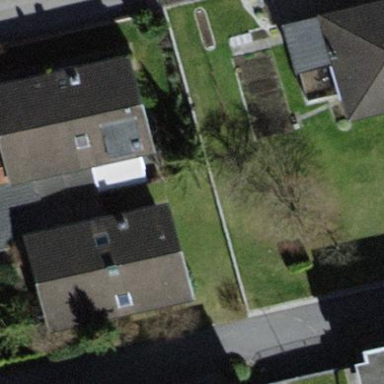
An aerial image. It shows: Semi-detached house.